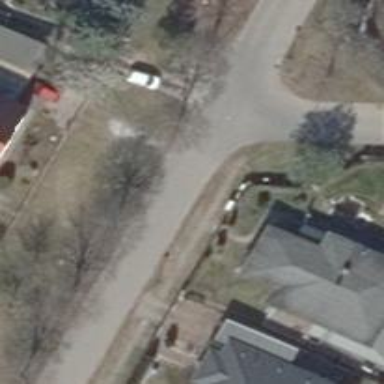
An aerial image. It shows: Driveway.